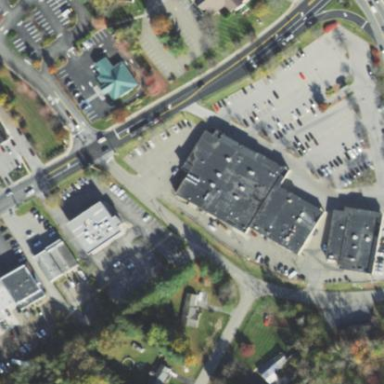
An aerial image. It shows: Retail area.